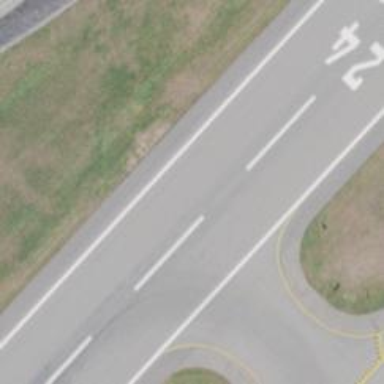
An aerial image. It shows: Runway surface made of asphalt at airport.